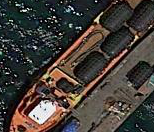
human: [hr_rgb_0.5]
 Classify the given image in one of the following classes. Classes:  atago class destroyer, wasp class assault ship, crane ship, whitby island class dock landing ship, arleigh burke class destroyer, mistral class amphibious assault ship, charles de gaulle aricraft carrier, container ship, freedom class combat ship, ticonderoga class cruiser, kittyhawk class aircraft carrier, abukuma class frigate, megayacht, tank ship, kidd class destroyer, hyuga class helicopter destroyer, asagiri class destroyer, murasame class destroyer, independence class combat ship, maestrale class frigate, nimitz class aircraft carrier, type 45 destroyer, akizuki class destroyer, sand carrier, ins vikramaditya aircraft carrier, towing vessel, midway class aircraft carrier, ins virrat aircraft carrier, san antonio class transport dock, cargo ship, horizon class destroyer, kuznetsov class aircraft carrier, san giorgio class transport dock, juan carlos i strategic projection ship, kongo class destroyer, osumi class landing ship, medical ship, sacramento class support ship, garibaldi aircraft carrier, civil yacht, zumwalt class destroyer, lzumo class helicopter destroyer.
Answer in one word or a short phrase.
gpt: Cargo ship